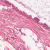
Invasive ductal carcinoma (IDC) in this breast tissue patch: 0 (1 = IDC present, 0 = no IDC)